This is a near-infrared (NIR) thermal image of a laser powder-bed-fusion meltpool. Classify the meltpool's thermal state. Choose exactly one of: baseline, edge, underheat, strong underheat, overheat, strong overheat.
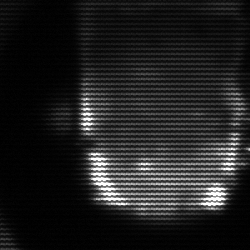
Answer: baseline